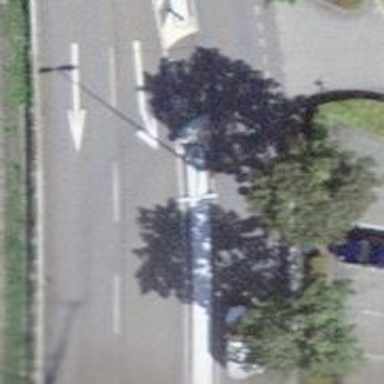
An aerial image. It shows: Primary road with asphalt surface.